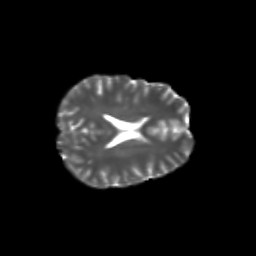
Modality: T2w
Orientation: axial
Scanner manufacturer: siemens
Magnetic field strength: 3 T
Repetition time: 9.2 s
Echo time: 0.084 s